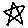
Label: star